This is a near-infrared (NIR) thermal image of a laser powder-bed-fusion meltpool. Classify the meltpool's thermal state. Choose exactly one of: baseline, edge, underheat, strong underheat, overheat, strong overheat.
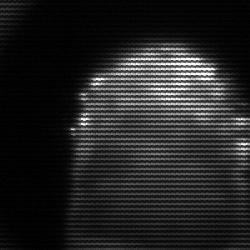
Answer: strong underheat